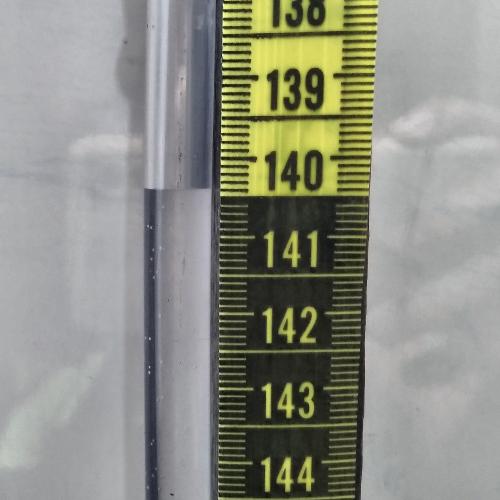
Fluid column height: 140.4 cm